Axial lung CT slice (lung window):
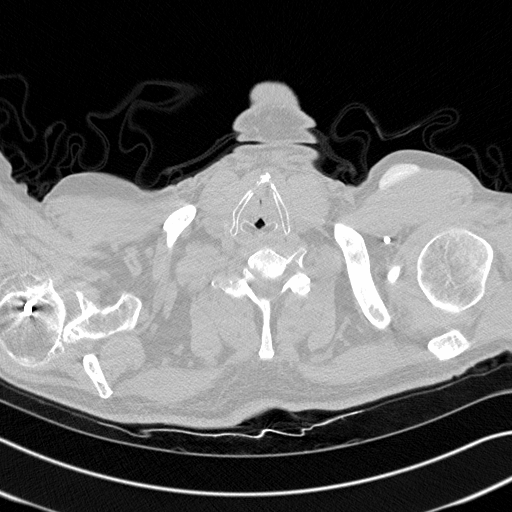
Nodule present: no